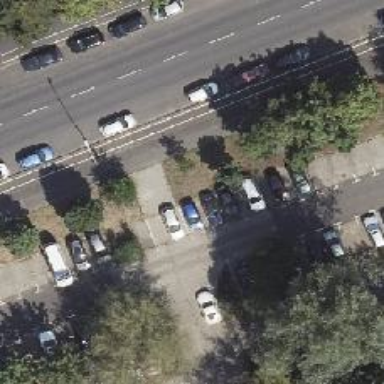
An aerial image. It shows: Footway.